五年级 · 立体几何学
一个底面是正方形的长方体铁盒, 如果把这个铁盒的侧面展开, 正好形成一个边长是 36 厘米的正方形。这个铁盒的容积是多少升?

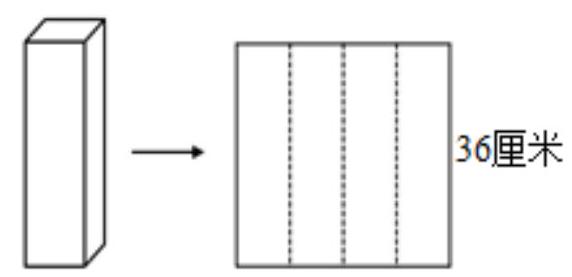
答案: 解2.916 升

【分析】侧面展开是边长 36 厘米的正方形, 说明长方体的底面周长是 36 厘米, 底面周长 $\div 4$, 求出底面正方形的边长, 根据长方体体积 $=$ 底面积 $\times$ 高, 列式解答即可。

【详解】 $36 \div 4=9$ (厘米)

$9 \times 9 \times 36=2916$ (立方厘米) $=2.916$ (升)

答：这个铁盒的容积是 2.916 升。

【点睛】关键是掌握并灵活运用长方体体积公式。